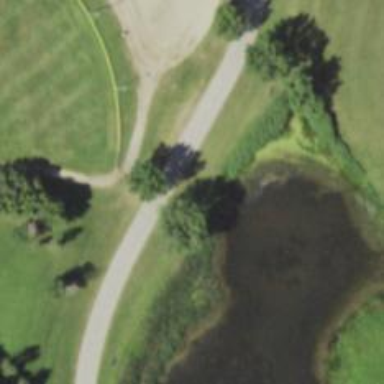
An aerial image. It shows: Disc golf basket.